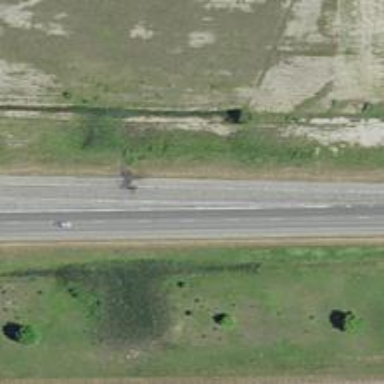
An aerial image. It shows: Motorway junction.